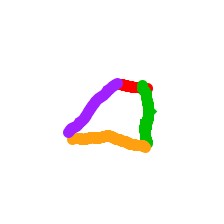
Shape: trapezoid